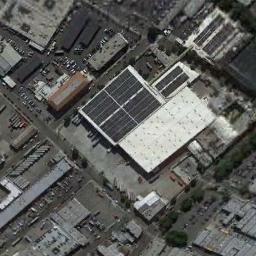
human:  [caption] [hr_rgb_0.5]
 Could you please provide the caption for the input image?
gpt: The industrial area has lots of industrial equipment and some buildings of different sizes .

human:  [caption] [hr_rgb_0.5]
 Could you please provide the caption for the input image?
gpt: There is a road next to the industrial area .

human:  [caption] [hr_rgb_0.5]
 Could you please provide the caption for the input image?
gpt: In an industrial area, There are factories and roads, And there are planned parking lots for cars and trucks .

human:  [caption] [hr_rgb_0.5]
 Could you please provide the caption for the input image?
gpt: Many houses of different shapes are in the industrial area .

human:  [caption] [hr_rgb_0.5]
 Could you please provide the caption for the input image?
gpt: There are some black buildings and a white building on the industrial area .